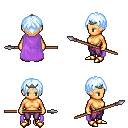
a pixel art fantasy rpg character, female body template, human, tanned skin, lavender cape, magenta pants, white cyan parted hairstyle, iron tiara, gold boots, spear, four views (front, back, left, right), 2x2 character sprite sheet, small pixel art, hard edges, no anti-aliasing